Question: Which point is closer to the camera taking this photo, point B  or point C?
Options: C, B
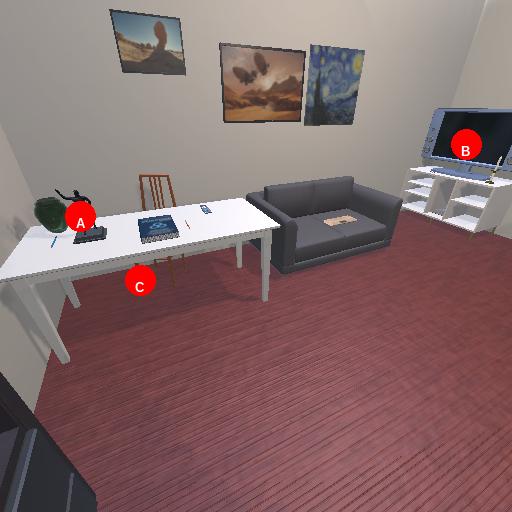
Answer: C